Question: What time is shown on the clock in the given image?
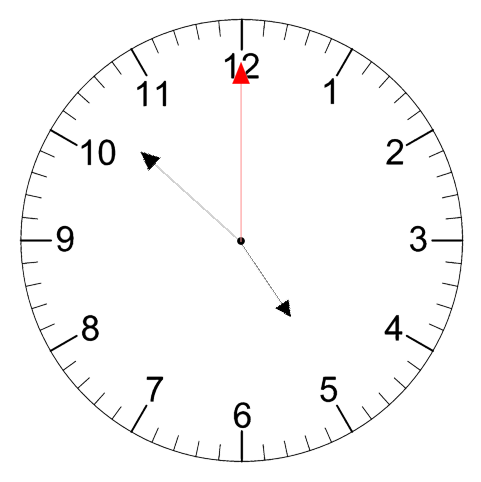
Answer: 04:52:00